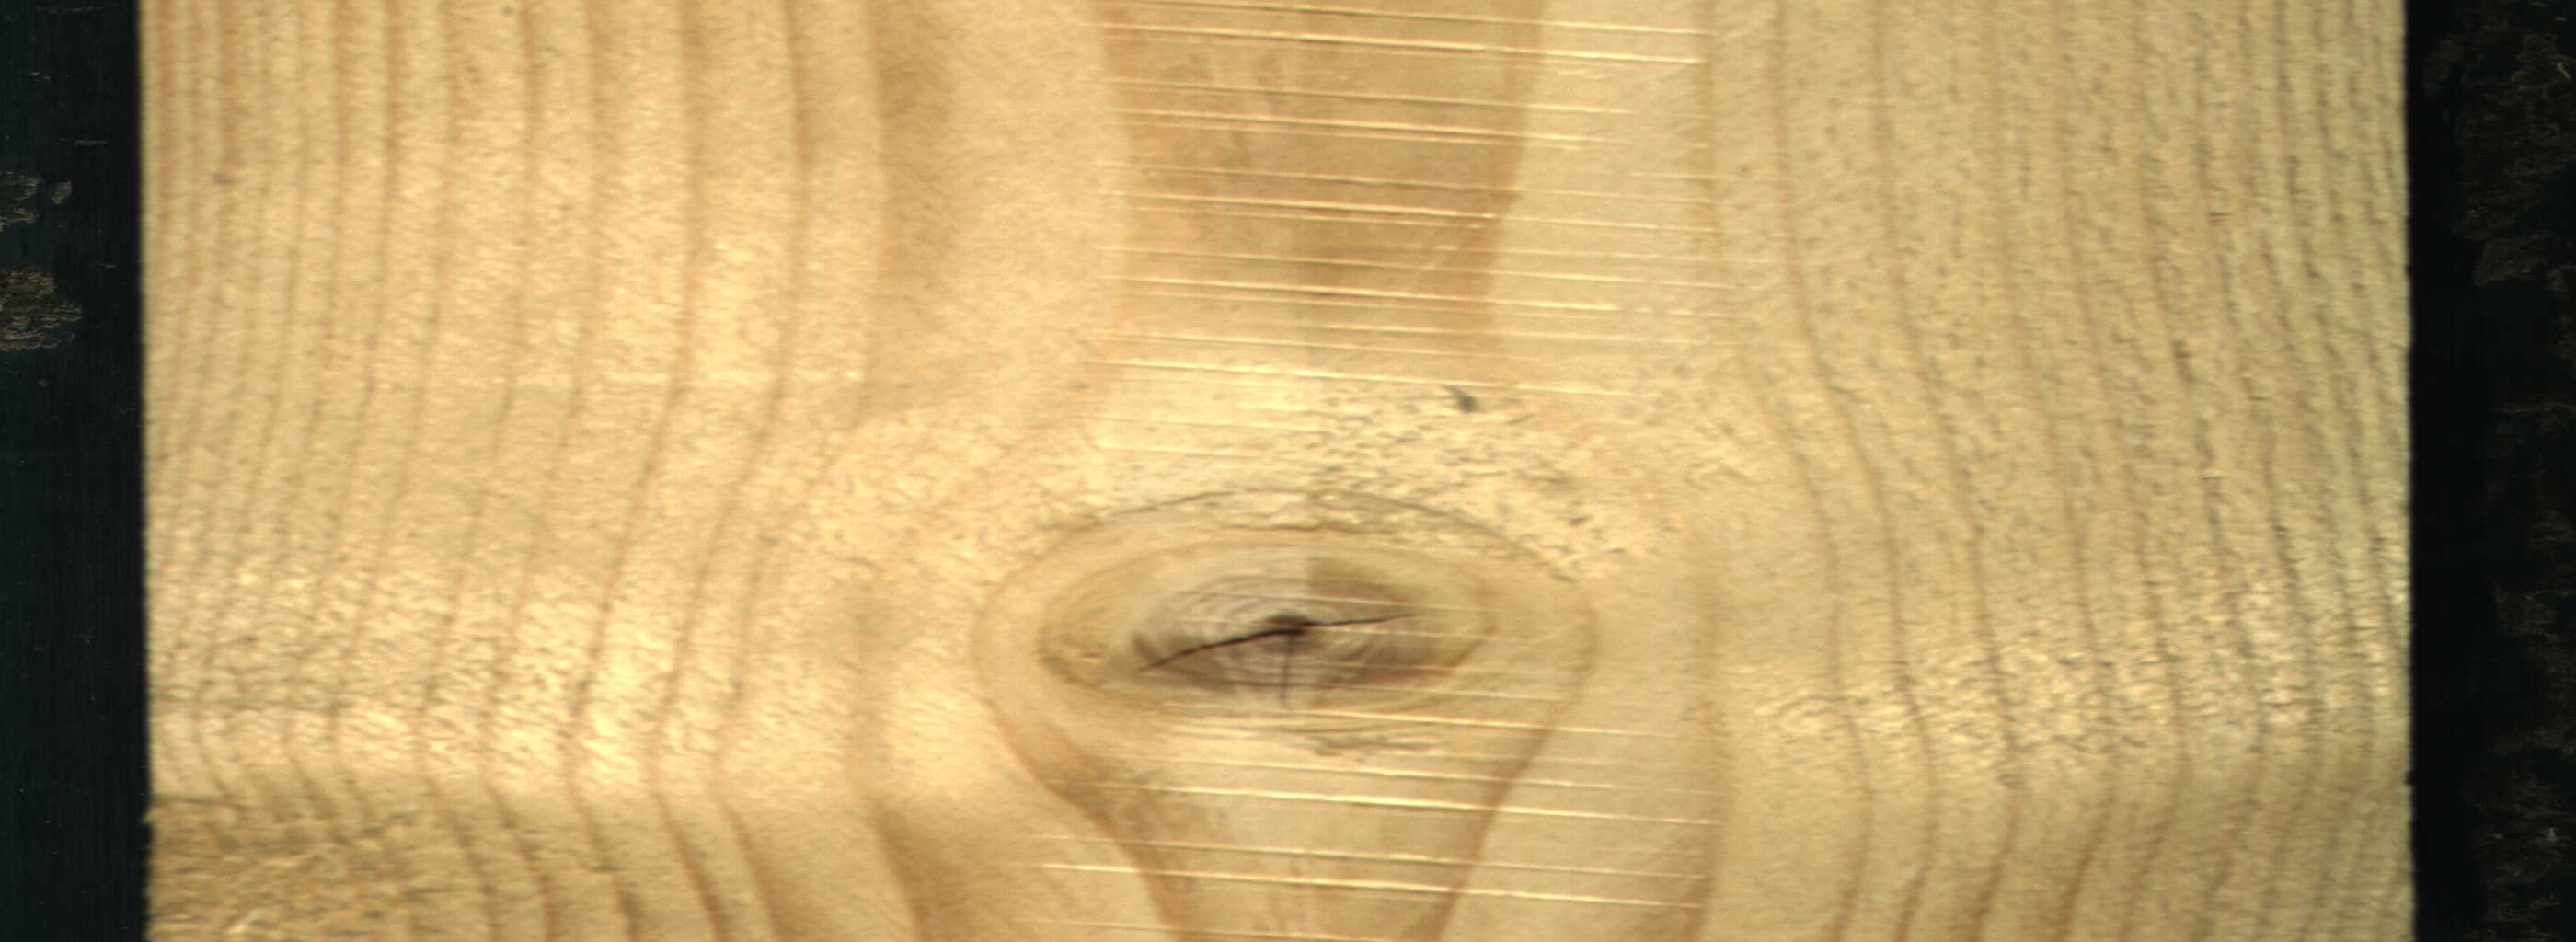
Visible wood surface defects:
knot_with_crack